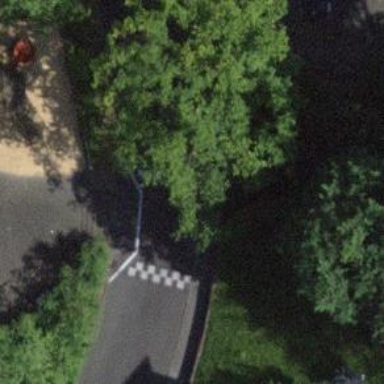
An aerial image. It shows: Kerb barrier.